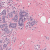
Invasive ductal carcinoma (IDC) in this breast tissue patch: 1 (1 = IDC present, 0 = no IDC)